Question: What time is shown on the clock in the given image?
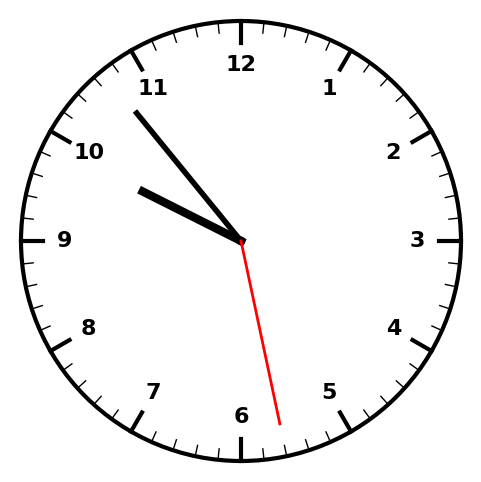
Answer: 09:53:28